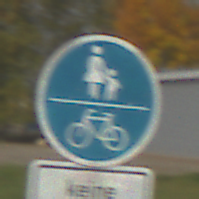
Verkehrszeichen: GemeinsamerGehUndRadweg
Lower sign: HinweisDurchVerbaleAngabe4
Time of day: MorningAfternoon
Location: Outdoor (Suburban)
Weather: PartlyCloudy
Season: NotSpecified
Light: Natural